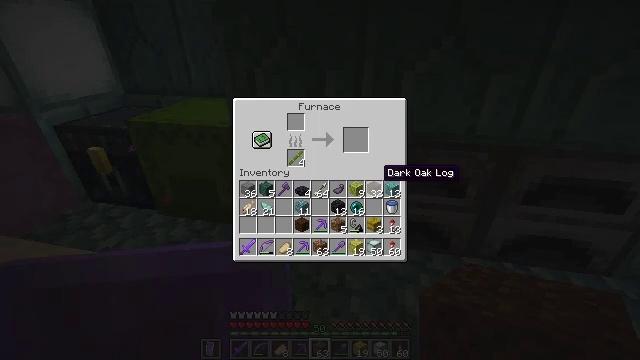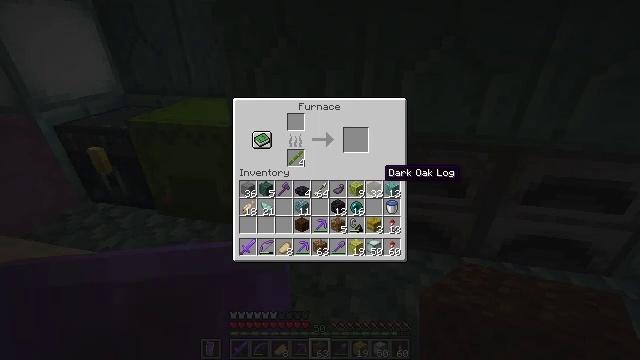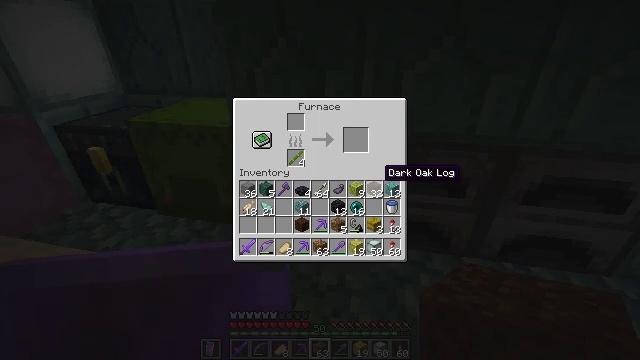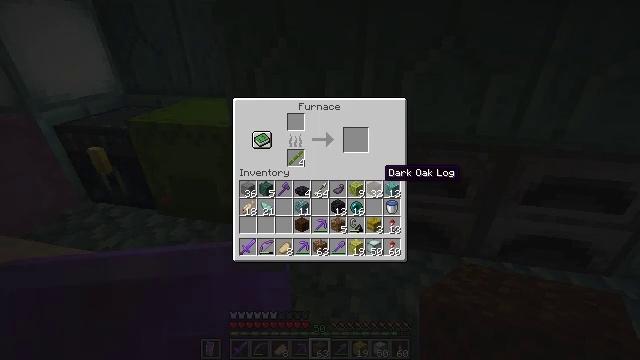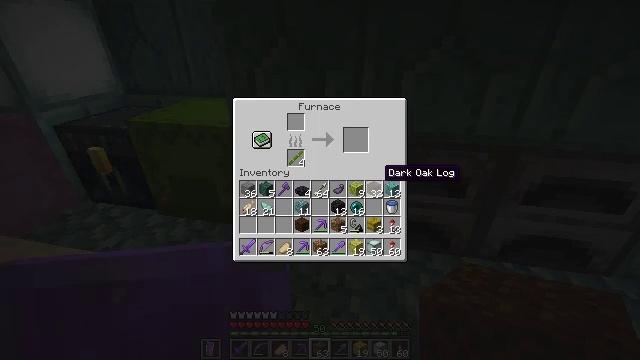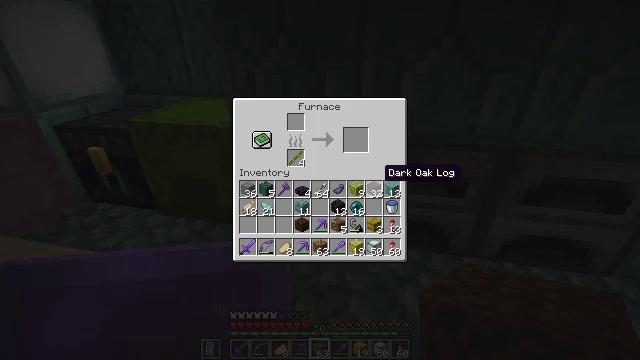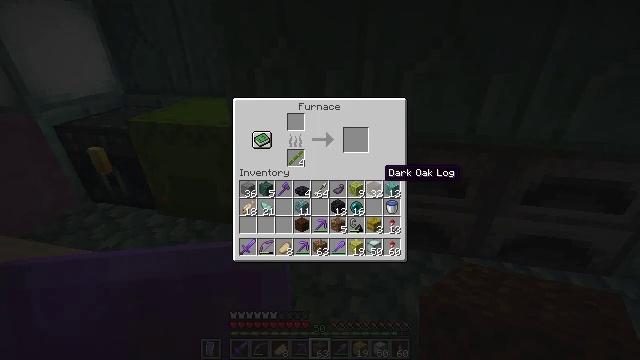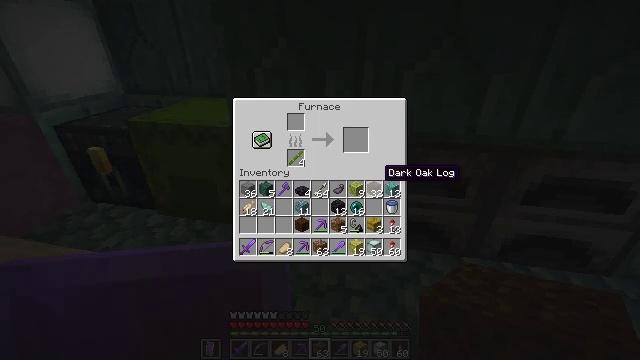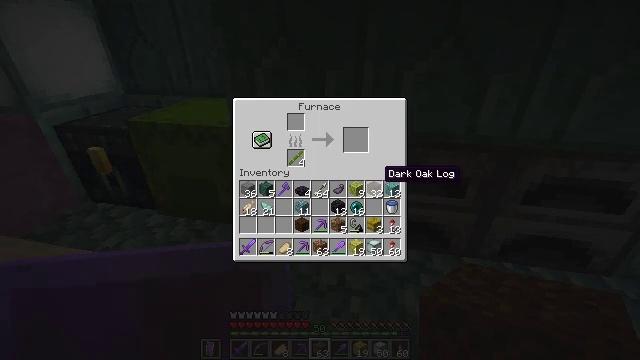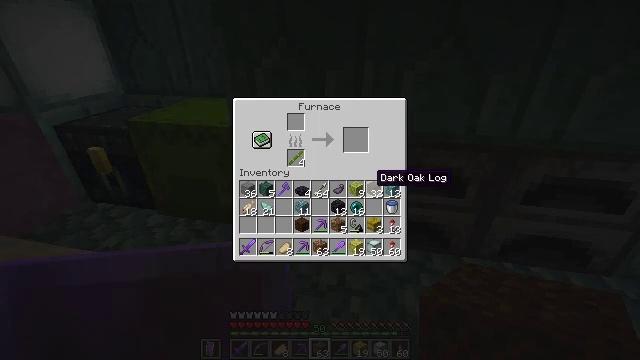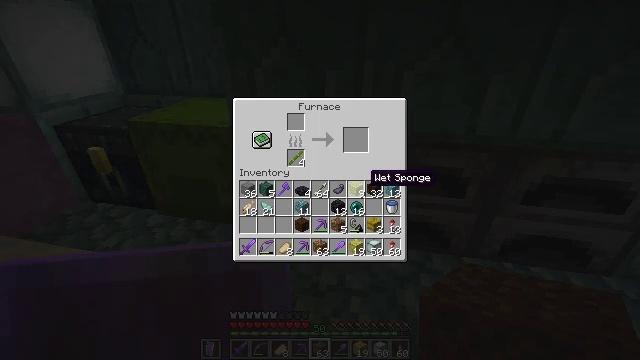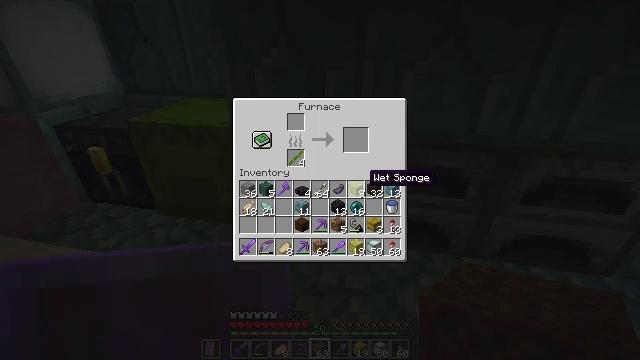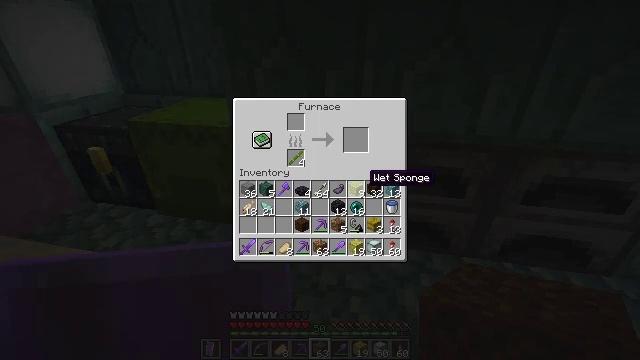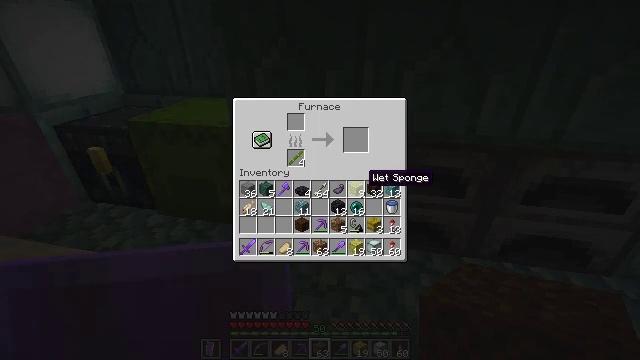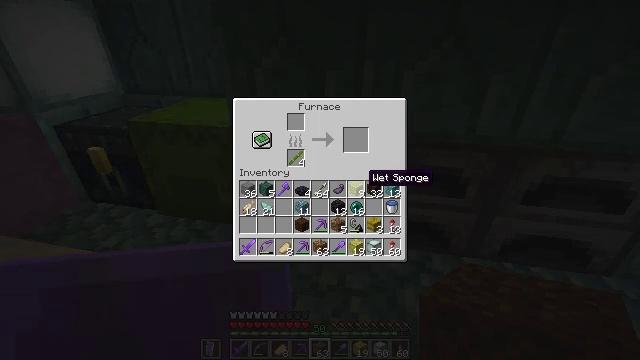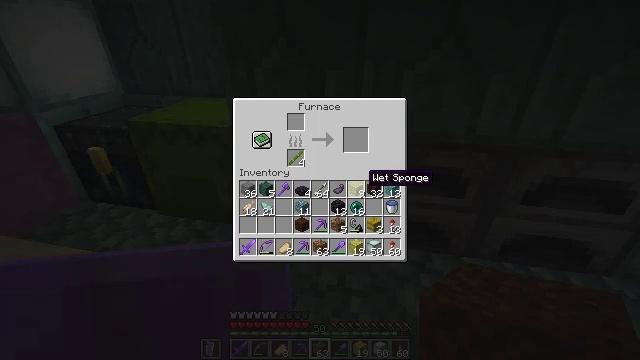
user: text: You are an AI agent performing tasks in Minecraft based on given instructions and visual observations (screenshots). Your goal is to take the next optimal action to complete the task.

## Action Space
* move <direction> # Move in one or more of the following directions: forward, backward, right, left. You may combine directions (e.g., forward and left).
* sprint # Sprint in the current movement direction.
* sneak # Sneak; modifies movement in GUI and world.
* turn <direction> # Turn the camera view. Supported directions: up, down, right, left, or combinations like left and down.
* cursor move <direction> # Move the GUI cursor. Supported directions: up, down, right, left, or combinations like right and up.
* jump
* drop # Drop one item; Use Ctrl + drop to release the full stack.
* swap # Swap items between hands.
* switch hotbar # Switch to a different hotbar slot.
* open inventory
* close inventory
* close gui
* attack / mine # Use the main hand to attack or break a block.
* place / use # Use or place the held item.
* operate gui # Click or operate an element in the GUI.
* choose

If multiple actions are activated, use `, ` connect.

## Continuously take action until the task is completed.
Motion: motion action
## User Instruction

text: craft item sponge
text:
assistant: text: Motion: no_op
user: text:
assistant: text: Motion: no_op
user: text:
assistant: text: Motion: no_op
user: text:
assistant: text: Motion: no_op
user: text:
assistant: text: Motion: no_op
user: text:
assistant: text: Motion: no_op
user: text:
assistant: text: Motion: no_op
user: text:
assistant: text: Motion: no_op
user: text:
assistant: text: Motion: turn left
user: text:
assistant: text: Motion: no_op
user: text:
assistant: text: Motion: no_op
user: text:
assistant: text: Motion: no_op
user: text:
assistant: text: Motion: sneak
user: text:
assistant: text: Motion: sneak
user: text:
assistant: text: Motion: sneak
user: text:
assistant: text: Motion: sneak
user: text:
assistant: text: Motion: sneak
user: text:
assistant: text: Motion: sneak
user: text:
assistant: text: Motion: sneak
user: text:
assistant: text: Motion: no_op
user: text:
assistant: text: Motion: no_op
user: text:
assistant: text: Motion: no_op
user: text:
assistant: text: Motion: no_op
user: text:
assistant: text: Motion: no_op
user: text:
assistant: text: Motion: no_op
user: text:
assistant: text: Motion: no_op
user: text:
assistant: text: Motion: no_op
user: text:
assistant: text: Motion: no_op
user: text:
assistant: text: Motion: no_op
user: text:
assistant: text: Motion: no_op